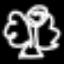
Label: angel